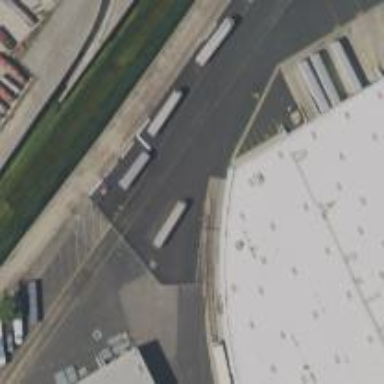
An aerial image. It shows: Rail spur service.